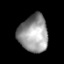
Tissue: prostate
Cell type: Myeloid cells
Senescence score: 0.2984
Nuclear area (px): 1062
Mean DAPI intensity: 152.504